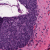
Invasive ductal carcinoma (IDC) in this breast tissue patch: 0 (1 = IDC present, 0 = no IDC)